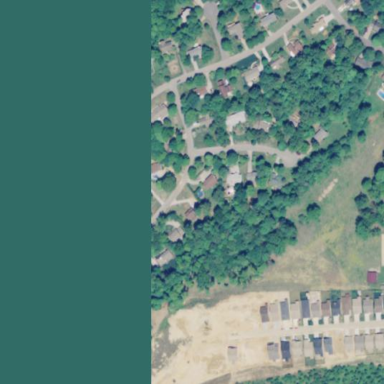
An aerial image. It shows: Single-family residential area.